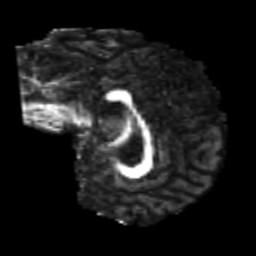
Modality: FA
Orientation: sagittal
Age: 26
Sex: male
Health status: healthy
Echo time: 0.074 s